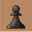
Piece: bP